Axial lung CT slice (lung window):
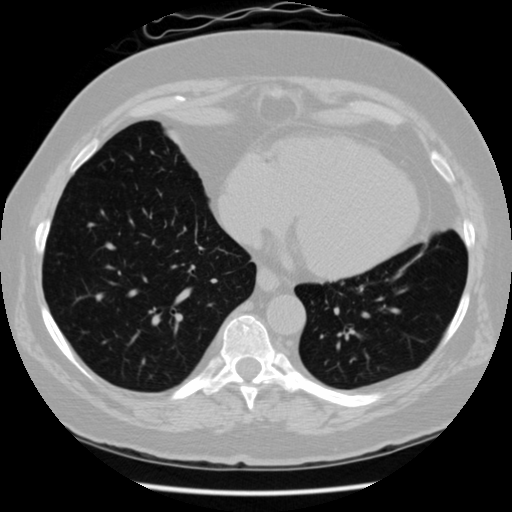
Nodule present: no